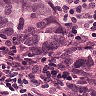
Metastatic tissue present: yes